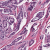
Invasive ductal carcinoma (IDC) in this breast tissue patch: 1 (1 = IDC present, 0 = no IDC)